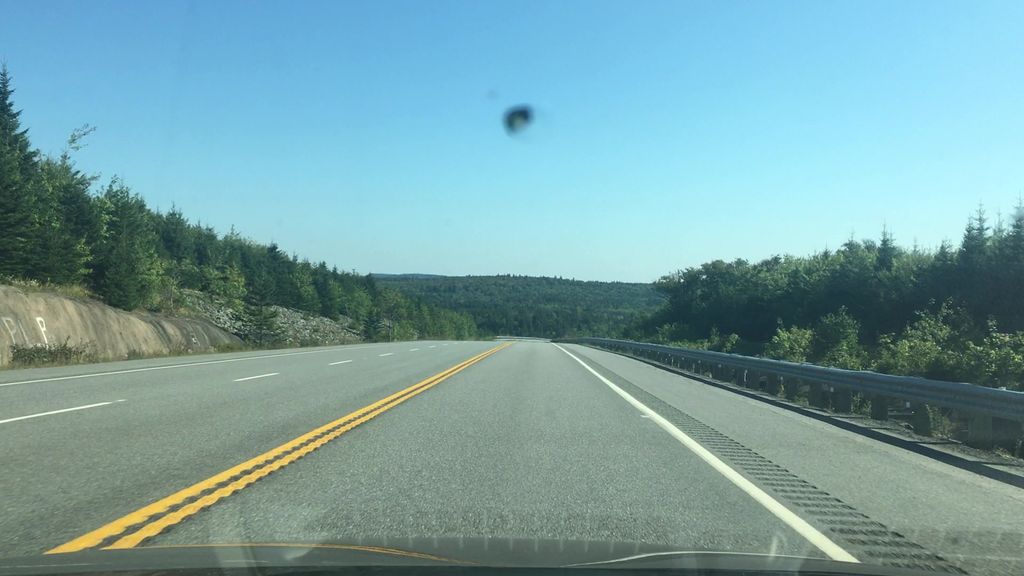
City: halifax